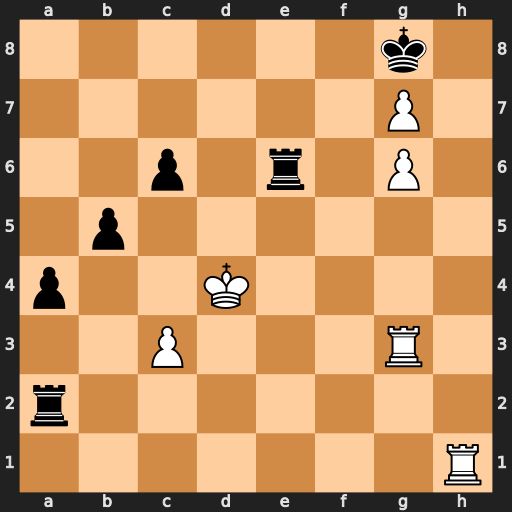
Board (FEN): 6k1/6P1/2p1r1P1/1p6/p2K4/2P3R1/r7/7R
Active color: w
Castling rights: -
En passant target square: -
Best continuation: Rh8+ Kxg7 Rh7+ Kg8 g7 Rd2+ Kc5